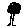
Label: tree